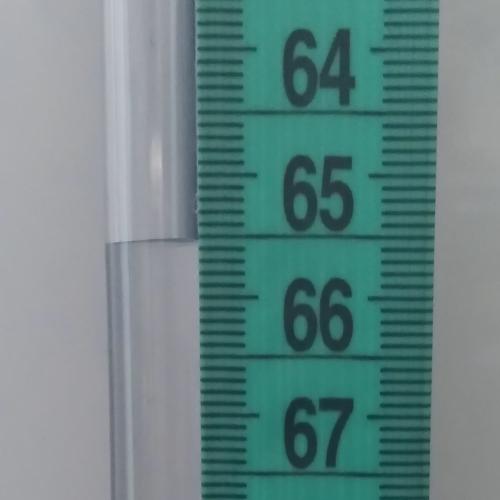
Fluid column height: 65.5 cm